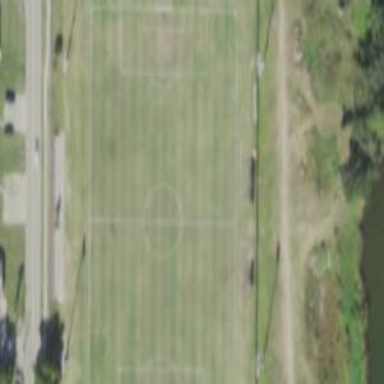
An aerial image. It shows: Soccer pitch for leisure land activities.